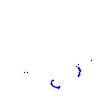
Particle: proton